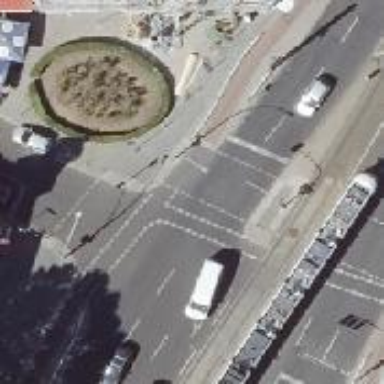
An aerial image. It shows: Road crossing with traffic signals.